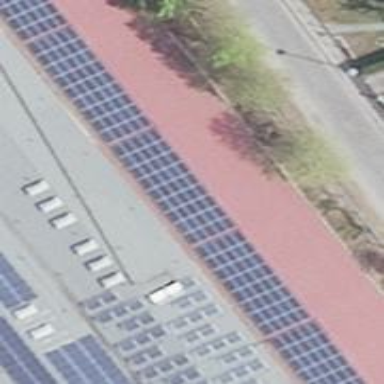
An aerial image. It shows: Solar photovoltaic panel generating electricity through small installation.